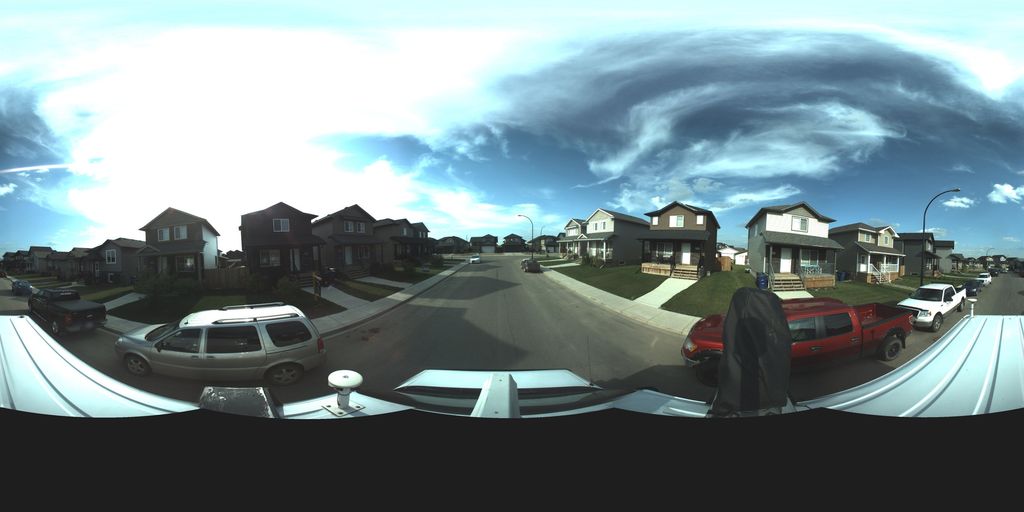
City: saskatoon